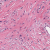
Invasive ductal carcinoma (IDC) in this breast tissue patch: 0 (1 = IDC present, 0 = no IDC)